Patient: sex M, age 62
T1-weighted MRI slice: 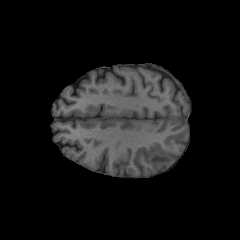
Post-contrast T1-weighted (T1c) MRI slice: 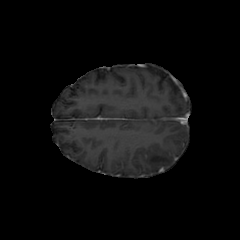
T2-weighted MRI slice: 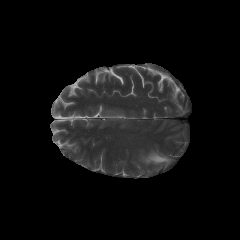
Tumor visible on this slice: yes
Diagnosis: Glioblastoma, IDH-wildtype
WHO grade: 4